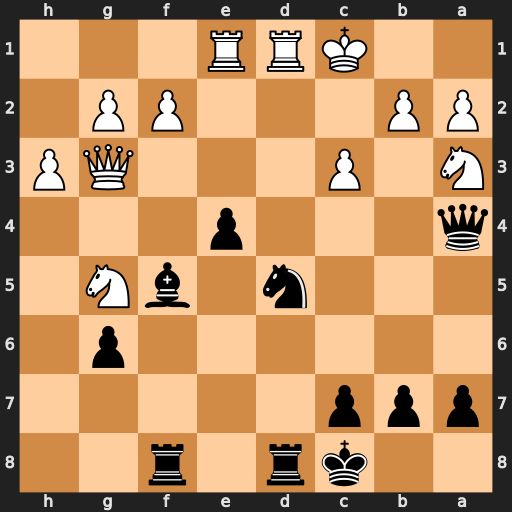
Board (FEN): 2kr1r2/ppp5/6p1/3n1bN1/q3p3/N1P3QP/PP3PP1/2KRR3
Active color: b
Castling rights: -
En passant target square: -
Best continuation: e3 Rxd5 Rxd5